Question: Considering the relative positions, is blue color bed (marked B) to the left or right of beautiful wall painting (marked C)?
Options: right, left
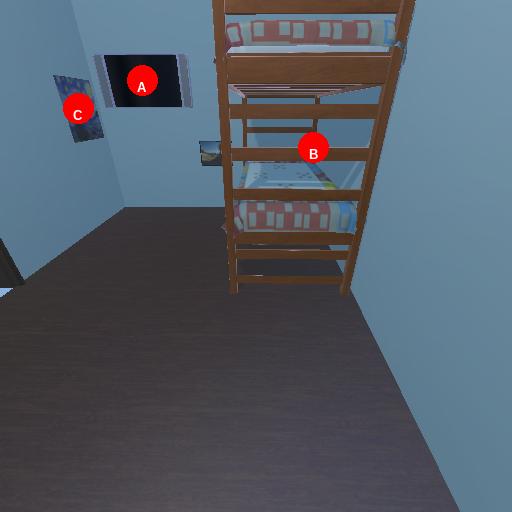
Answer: right